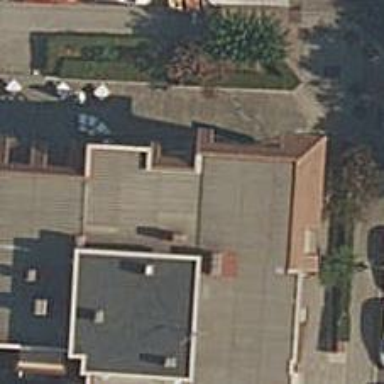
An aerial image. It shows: Restaurant.